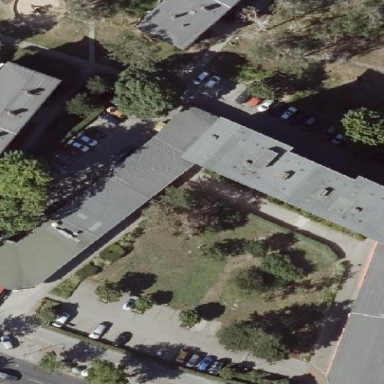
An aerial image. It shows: Part of building is shown in the image.